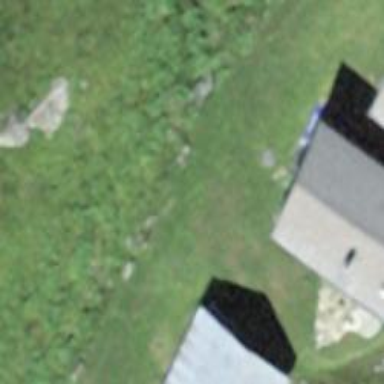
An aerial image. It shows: Isolated dwelling in remote location.